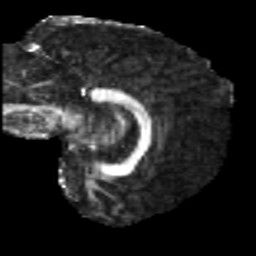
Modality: FA
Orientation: sagittal
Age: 46
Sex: male
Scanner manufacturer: siemens
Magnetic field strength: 3 T
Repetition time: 5 s
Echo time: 0.092 s